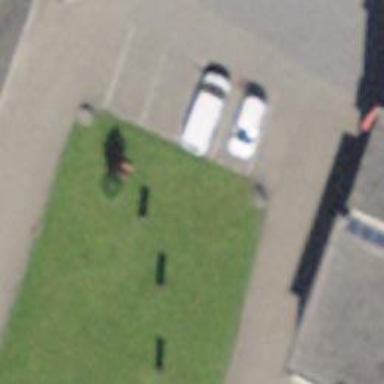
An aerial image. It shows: Red bench.